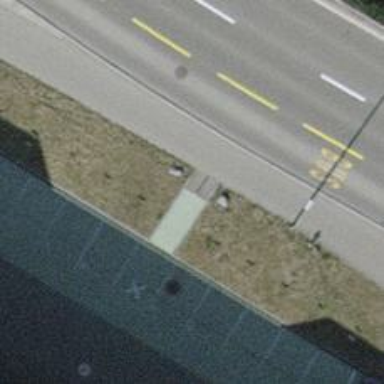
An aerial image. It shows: Bollard.